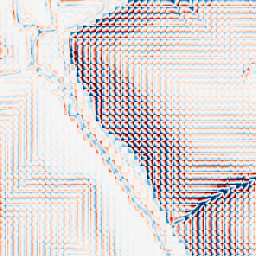
Category: wavelet
Decomposition family: wavelet_dwt
Decomposition parameters: wavelet: haar
level: 3
Upsampling method: sinc_hamming
Upsampling parameters: scale: 2
kernel_size: 8
Upsampling scale: 2